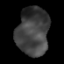
Tissue: prostate
Cell type: Myeloid cells
Senescence score: 0.3007
Nuclear area (px): 1517
Mean DAPI intensity: 64.876